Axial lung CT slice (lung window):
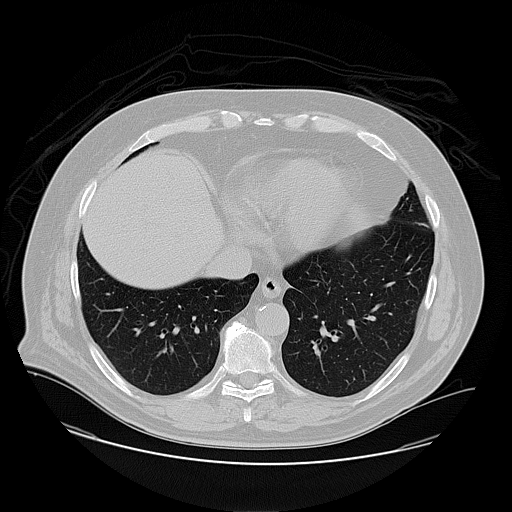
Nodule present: yes
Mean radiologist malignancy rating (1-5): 2.5